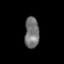
Tissue: prostate
Cell type: Fibroblasts
Senescence score: 0.7277
Nuclear area (px): 441
Mean DAPI intensity: 115.515